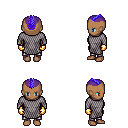
a pixel art fantasy rpg character, female body template, human, dark skin, chain mail, metal pants, blue short mohawk hairstyle, gold gloves, four views (front, back, left, right), 2x2 character sprite sheet, small pixel art, hard edges, no anti-aliasing